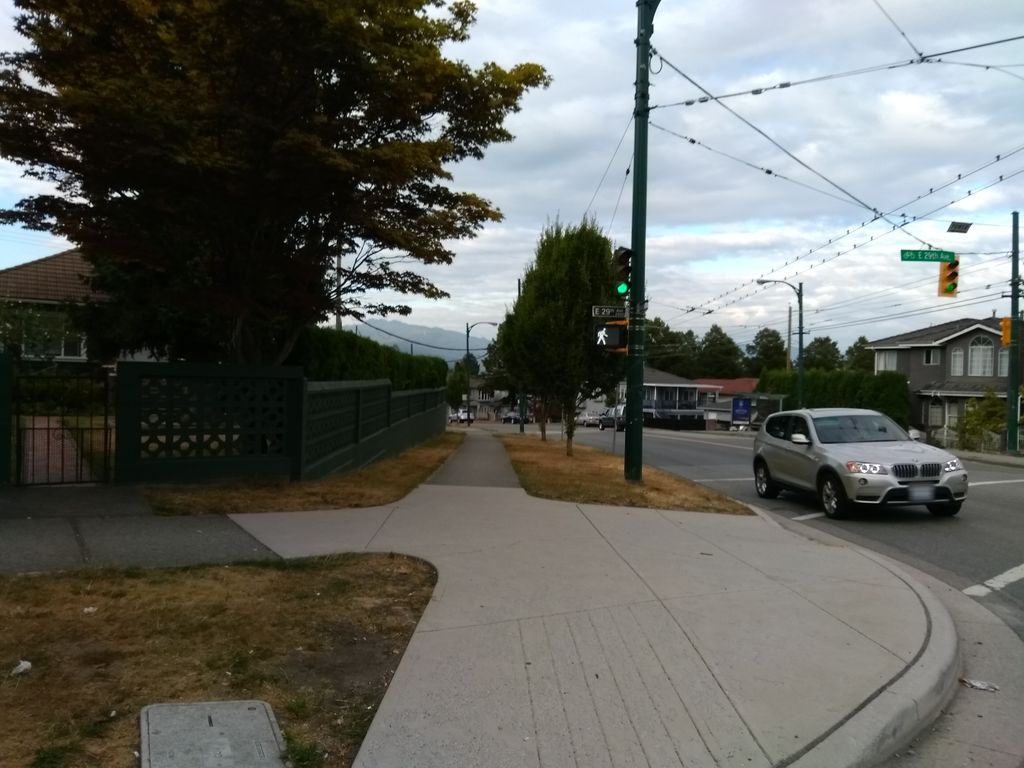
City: vancouver